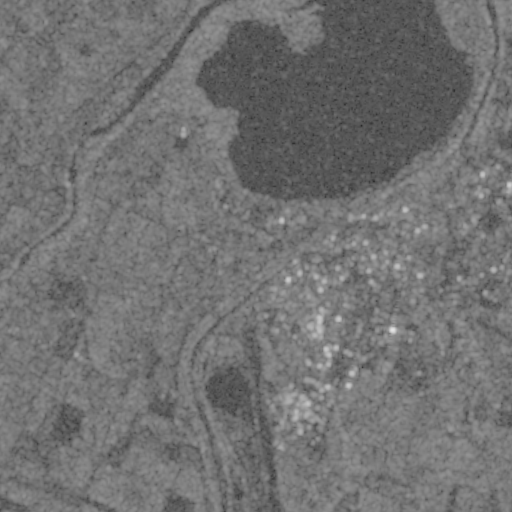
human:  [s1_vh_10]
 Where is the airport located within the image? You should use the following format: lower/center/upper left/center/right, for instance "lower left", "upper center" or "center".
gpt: The airport is located in the lower center of the image.
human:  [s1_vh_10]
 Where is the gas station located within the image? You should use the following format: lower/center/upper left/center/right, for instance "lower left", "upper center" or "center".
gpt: The gas station is located in the lower center of the image.
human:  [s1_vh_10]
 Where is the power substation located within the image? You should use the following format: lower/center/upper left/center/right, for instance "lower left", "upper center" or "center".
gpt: The power substation is located in the lower right of the image.
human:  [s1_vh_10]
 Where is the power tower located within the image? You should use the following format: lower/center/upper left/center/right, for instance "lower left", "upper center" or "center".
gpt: The power tower is located in the lower right of the image.
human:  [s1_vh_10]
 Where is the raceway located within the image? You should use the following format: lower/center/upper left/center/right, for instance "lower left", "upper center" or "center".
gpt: The raceway is located in the lower center of the image.
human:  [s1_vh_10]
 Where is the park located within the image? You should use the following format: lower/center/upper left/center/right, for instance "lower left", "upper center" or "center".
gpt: There is no park in the image.

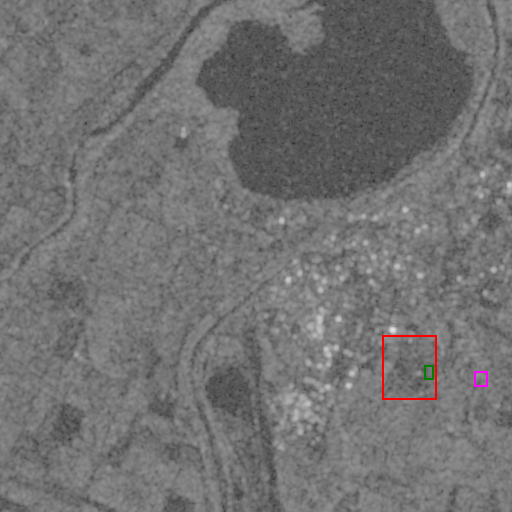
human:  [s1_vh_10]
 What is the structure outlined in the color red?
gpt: The structure outlined in red is a park.
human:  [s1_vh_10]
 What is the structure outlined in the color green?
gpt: The structure outlined in green is a parking lot.
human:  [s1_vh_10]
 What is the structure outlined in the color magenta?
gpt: The structure outlined in magenta is a power substation.
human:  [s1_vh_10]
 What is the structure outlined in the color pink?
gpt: There is no pink outline.